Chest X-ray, PA view. Patient: 36 years old, sex M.
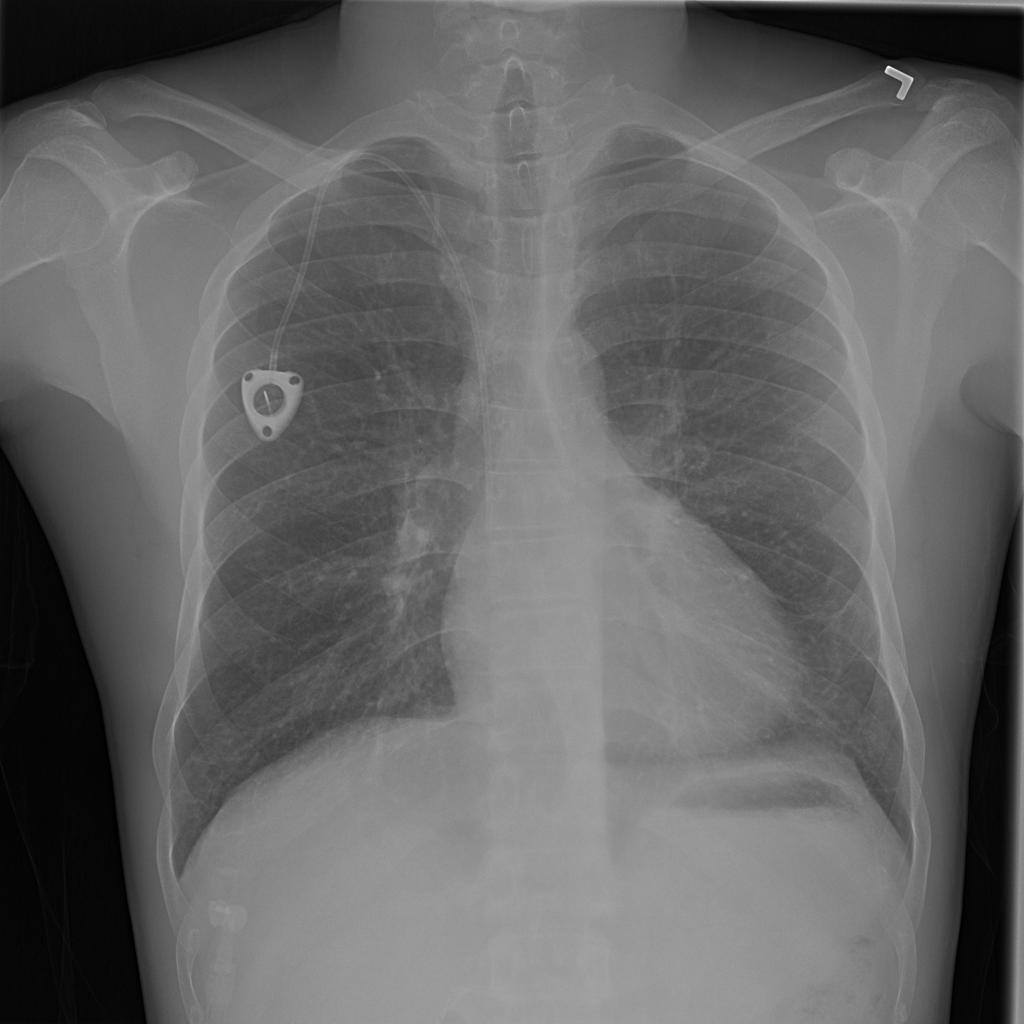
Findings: No Finding